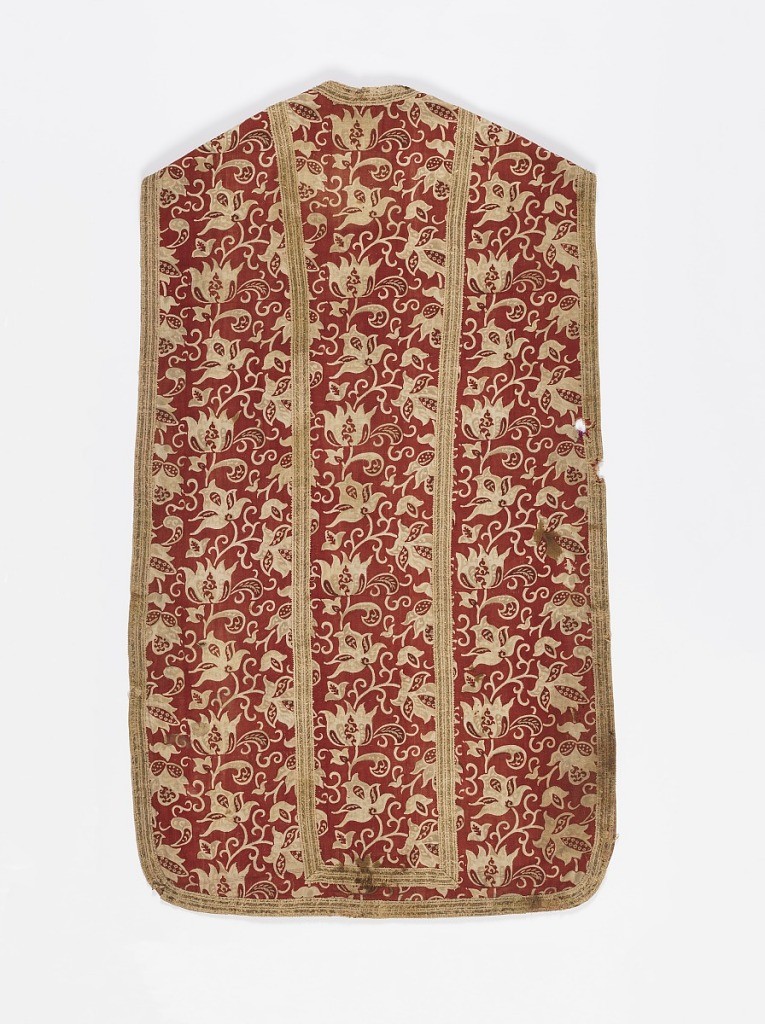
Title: Chasuble
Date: late 17th or early 18th century
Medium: cotton Technique: resist block printed
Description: Chasuble printed in a dull brick red color showing a design of vine and flower. Tulip-like blossoms are rendered in natural size and have faded green and dark red interior decoration Trimmed with one-inch wide braid of natural color linen with flat gold woven in. Lined with rose-colored glazed linen.